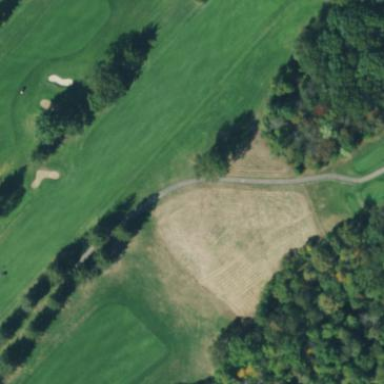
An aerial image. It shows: Grassy area designated as golf fairway.